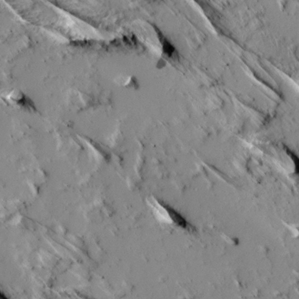
Label: non_frost